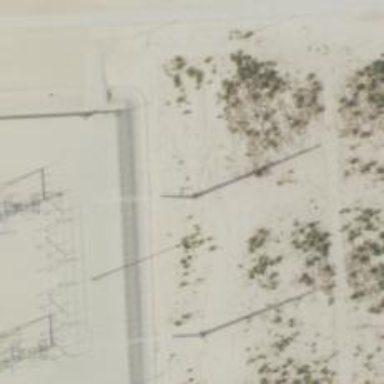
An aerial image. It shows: Power tower.